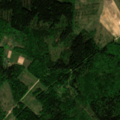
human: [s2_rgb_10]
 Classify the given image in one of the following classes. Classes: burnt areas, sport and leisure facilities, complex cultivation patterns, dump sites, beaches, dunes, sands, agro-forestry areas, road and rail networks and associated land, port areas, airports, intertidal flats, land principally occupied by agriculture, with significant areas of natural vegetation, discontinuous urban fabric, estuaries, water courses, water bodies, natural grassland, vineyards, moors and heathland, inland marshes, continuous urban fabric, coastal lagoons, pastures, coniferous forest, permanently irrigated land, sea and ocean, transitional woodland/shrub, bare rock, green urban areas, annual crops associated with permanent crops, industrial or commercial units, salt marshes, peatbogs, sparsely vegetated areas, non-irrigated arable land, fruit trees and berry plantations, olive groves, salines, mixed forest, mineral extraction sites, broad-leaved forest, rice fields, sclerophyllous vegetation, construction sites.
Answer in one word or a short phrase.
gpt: non-irrigated arable land, pastures, complex cultivation patterns, coniferous forest, mixed forest, transitional woodland/shrub